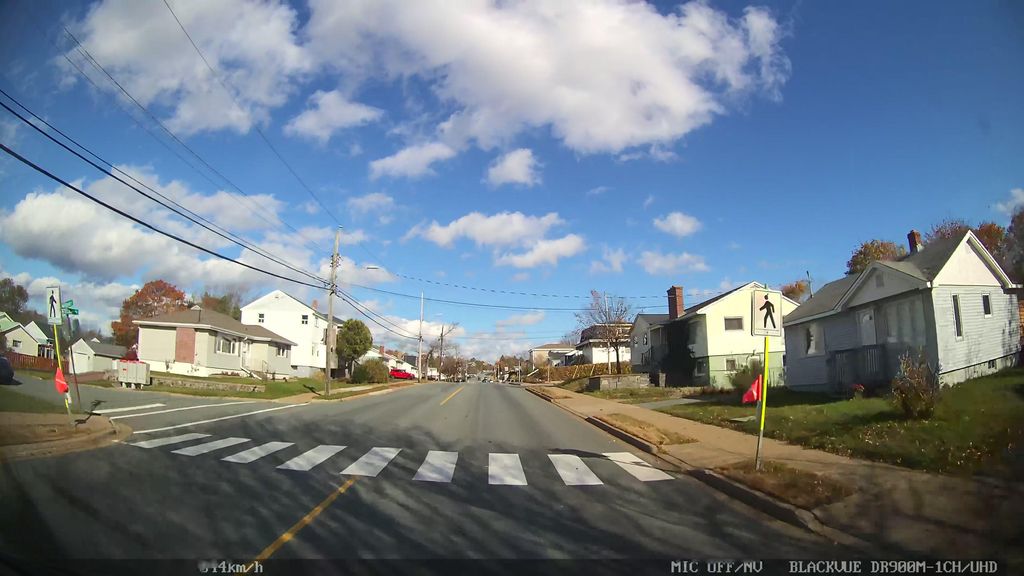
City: halifax